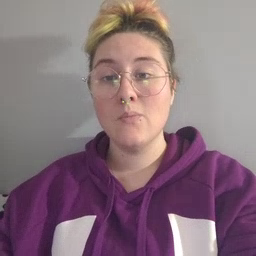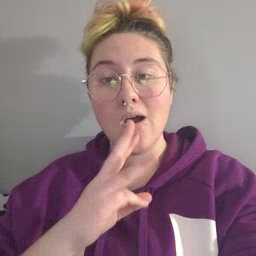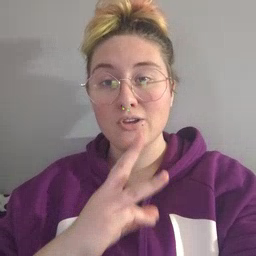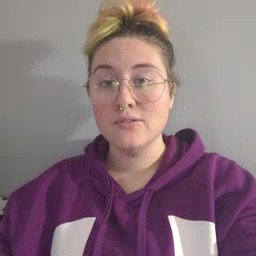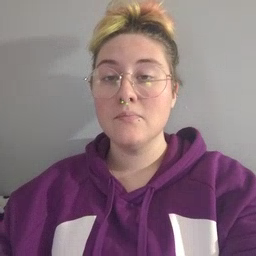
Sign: water